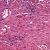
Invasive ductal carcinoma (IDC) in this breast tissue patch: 0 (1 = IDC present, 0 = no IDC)